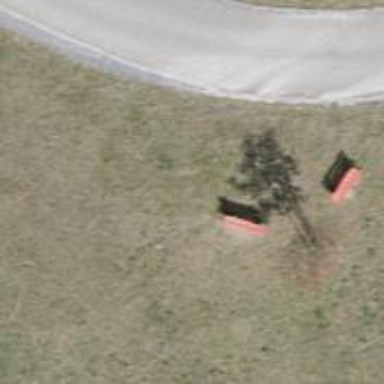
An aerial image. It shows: Red bench.